Field crop: tomato
Growth stage: 1
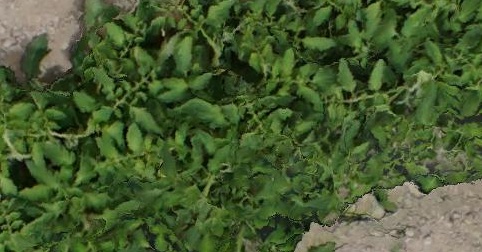
Species: tomato